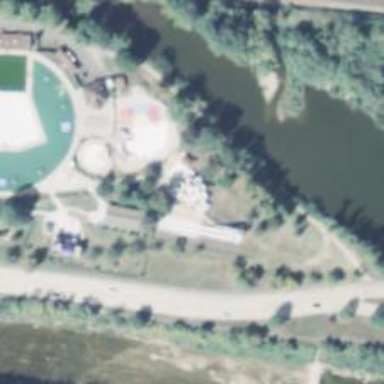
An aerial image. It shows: Water slide attraction.